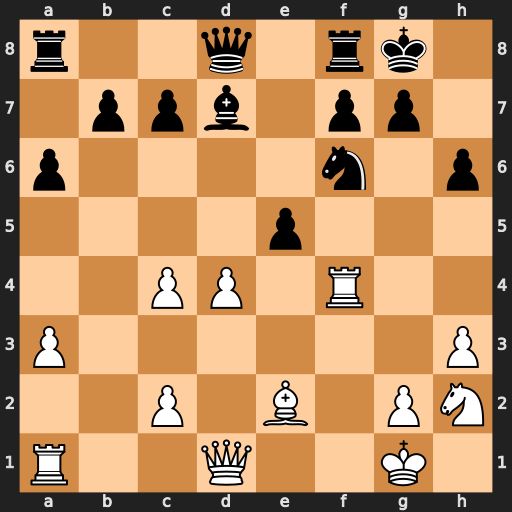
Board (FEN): r2q1rk1/1ppb1pp1/p4n1p/4p3/2PP1R2/P6P/2P1B1PN/R2Q2K1
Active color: w
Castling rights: -
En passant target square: -
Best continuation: dxe5 Ne8 Rd4 Qg5 Rxd7